Interaction volume radius: 5 \u00c5
Interaction volume height: 40 \u00c5
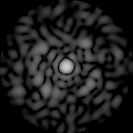
Disorder parameter: 0.8319